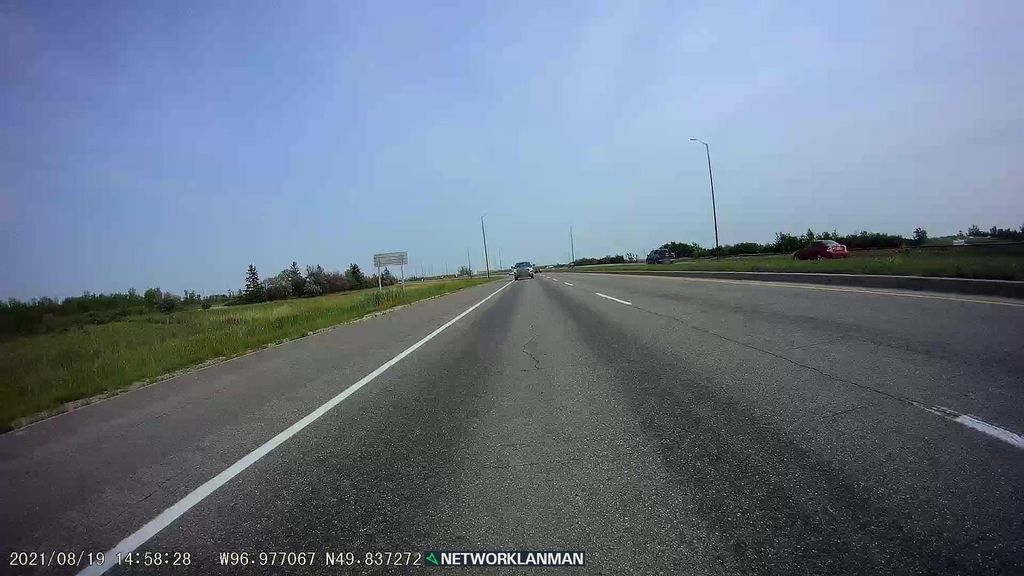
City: winnipeg